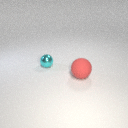
large red rubber sphere in front of small cyan metal sphere